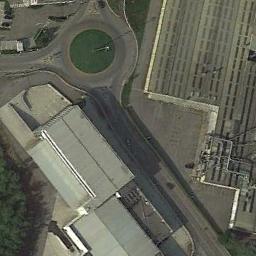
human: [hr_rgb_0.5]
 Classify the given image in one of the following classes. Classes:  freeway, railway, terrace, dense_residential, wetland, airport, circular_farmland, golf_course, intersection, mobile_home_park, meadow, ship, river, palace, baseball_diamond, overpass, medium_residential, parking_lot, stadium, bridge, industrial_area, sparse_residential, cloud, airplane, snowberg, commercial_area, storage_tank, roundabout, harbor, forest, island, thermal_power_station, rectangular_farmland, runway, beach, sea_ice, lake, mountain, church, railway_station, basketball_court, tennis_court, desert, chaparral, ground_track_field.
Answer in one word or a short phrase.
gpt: roundabout